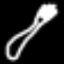
Label: fork